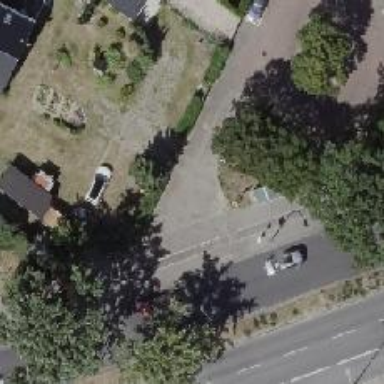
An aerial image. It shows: Sidewalk.